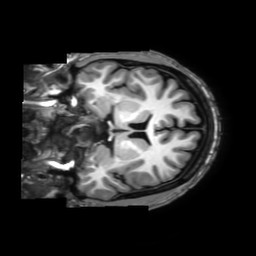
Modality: T1w
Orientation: coronal
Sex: male
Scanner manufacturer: philips
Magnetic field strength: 3 T
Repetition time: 0.01236 s
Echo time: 0.00348 s